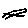
Label: line